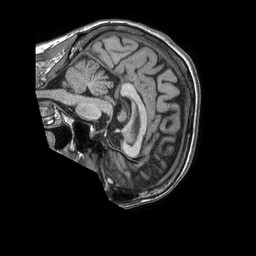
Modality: T1w
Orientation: sagittal
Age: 79
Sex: female
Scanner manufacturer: philips
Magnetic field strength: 1.5 T
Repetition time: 0.007558 s
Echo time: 0.003438 s